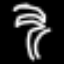
Label: palm tree